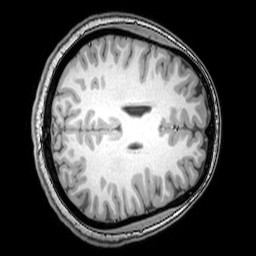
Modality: T1w
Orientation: axial
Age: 22
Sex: female
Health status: healthy
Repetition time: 0.081 s
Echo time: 0.037 s